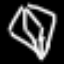
Label: diamond